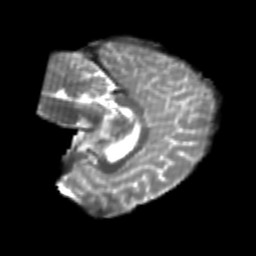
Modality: T2w
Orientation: sagittal
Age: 25
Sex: female
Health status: healthy
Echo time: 0.074 s